Question: There are two adjacent graphic buttons. If I use the method of calculation of the coordinates touch 'TouchEvent', I have to create a large array of coordinates. Maybe there is another method?

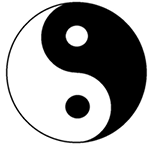
Answer: Probably not the best solution but you could overlap two buttons each representing a part of the image(the black or white) and make the rest of the 'Button''s image transparent(the images will have the same dimensions for both buttons). You'll also need to extend the 'Button' class to override how the 'onTouchEvent' method handles the touch events, depending on the point where the touch happened being a transparent point or an "image" point. I've made a small sample project obtaining a 'Button' with two parts like below(ignore my design skills):

You can find the <URL>, it's pretty self explanatory. See if it helps you.